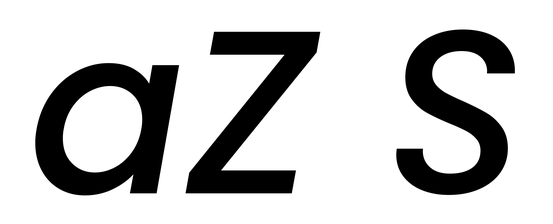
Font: Poppins-MediumItalic